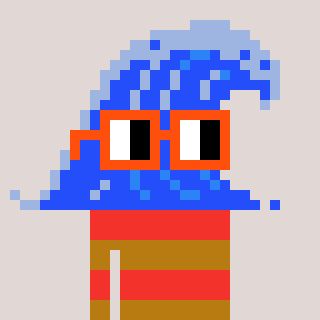
a pixel art character with square orange glasses, a wave-shaped head and a gold-colored body on a warm background